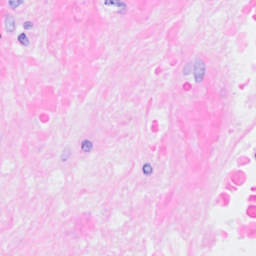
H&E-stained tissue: Breast